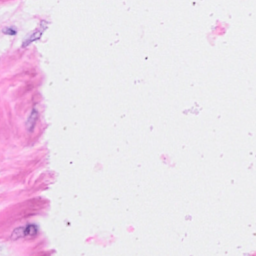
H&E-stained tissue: Breast